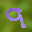
Label: 9